Interaction volume radius: 10 \u00c5
Interaction volume height: 25 \u00c5
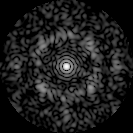
Disorder parameter: 0.7222